Question: I'm trying to copy the iOS Music app push/pop transition from a semi transparent to a transparent UINavigationBar, while keeping the UIBarButtonItems visible. Since the navigation bar doesn't move itself, I believe you need to set the UINavigationBar transparent for both UIViewControllers and add a subview to the UIViewController under the transparent UINavigationBar to simulate a semi transparent UINavigationBar. Any solutions for this issue?

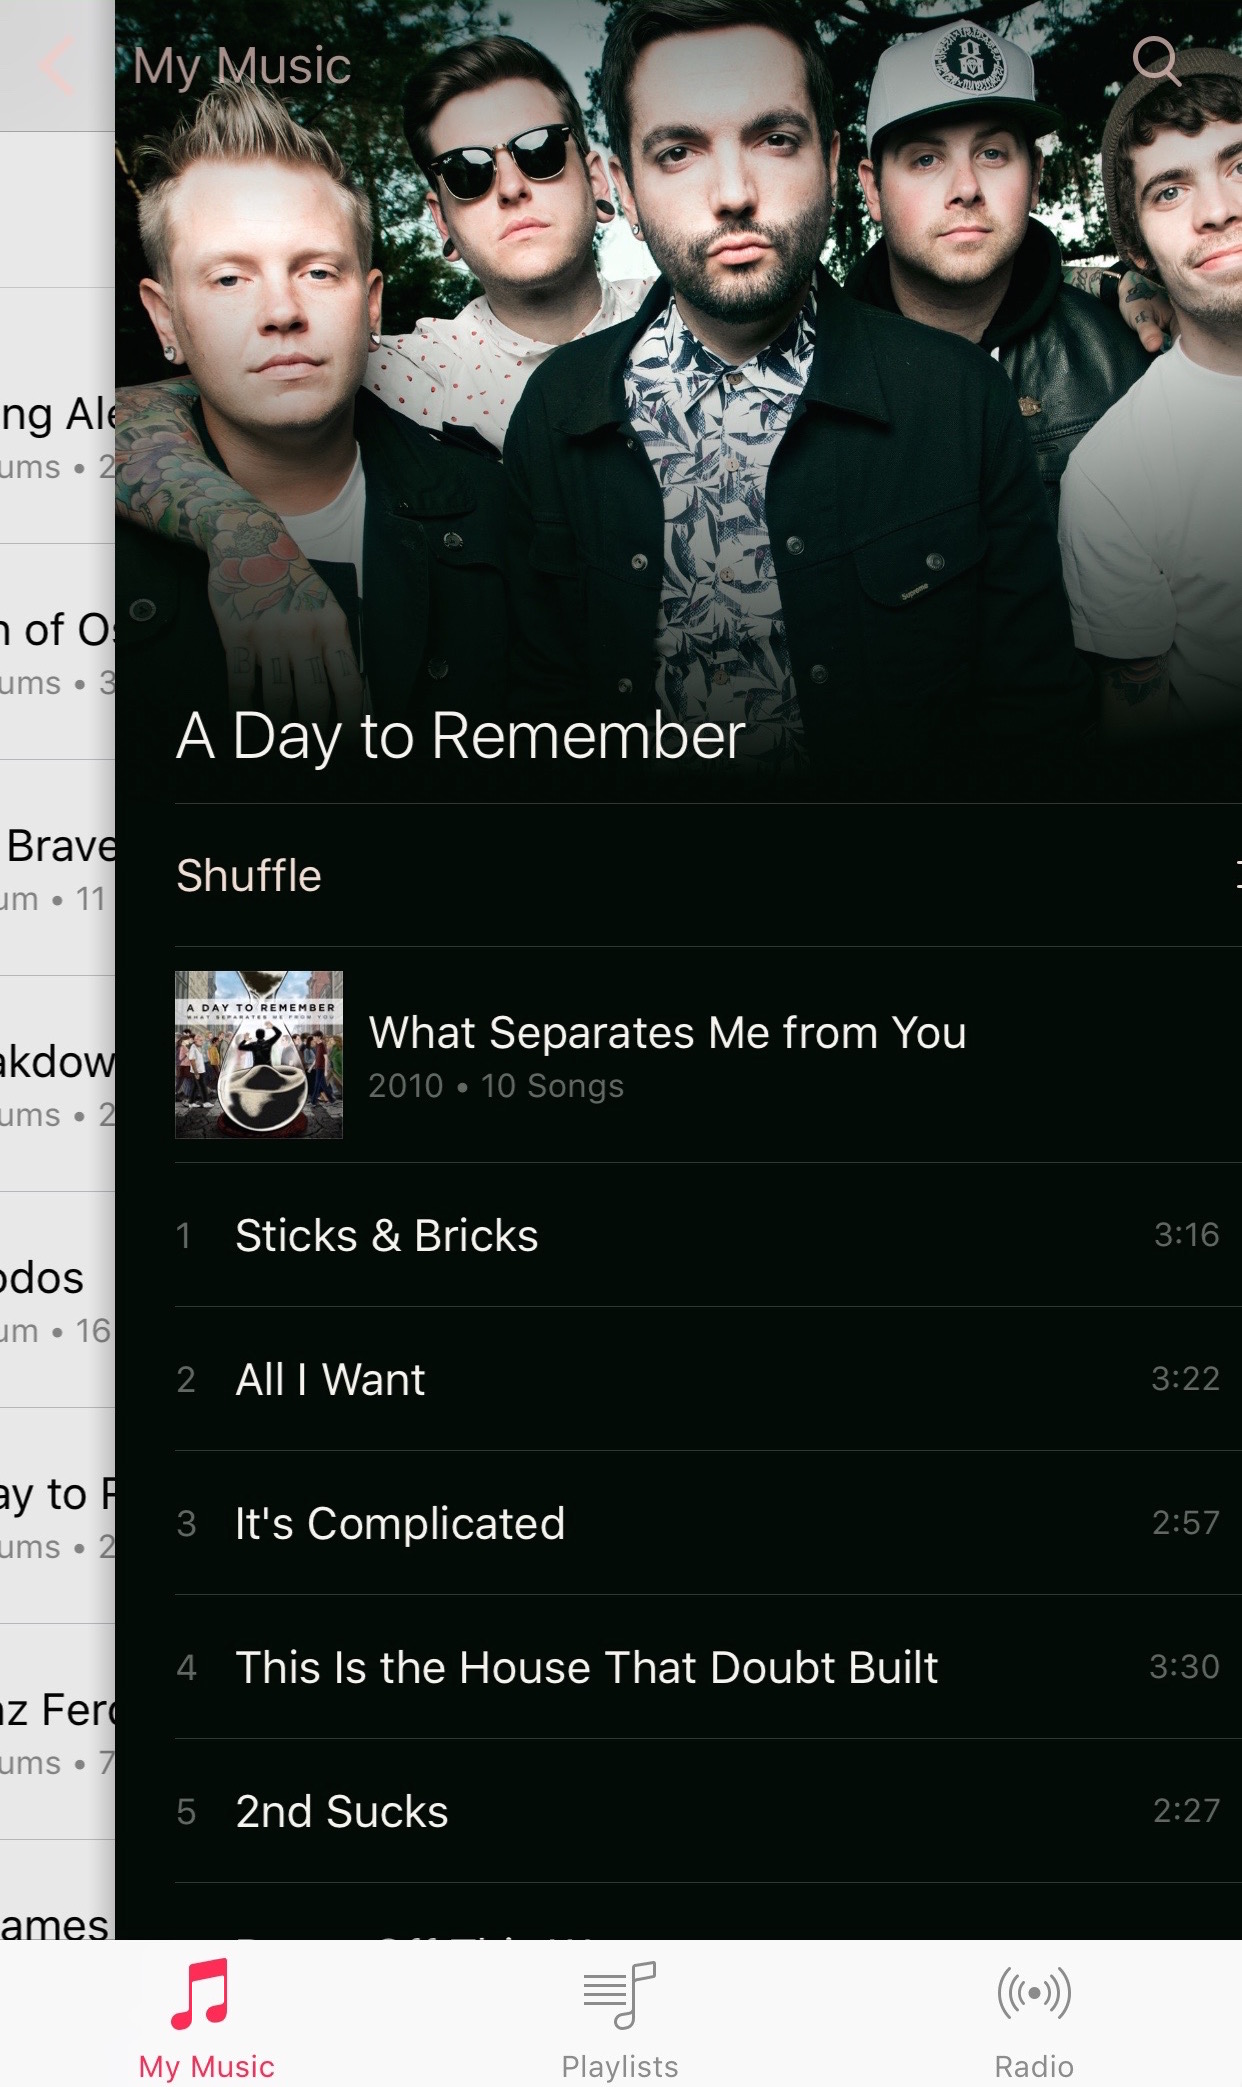
Answer: These are the best github repos I found:
<URL>